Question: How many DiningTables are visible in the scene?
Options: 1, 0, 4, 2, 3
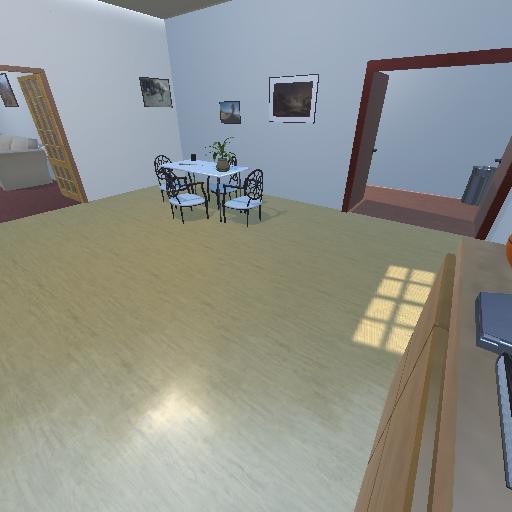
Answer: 1